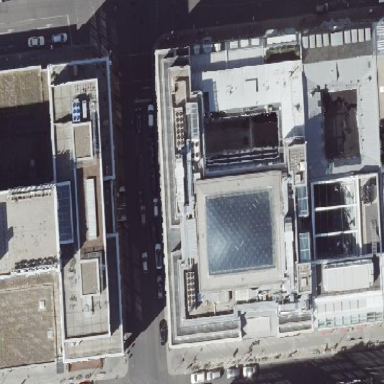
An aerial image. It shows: Commercial building with flat roof.